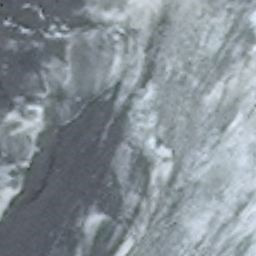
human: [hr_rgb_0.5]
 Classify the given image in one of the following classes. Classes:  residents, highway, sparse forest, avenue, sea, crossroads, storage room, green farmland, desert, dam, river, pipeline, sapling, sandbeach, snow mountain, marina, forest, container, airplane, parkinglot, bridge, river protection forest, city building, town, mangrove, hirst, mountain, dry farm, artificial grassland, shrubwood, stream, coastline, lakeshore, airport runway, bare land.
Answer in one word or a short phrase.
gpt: snow mountain